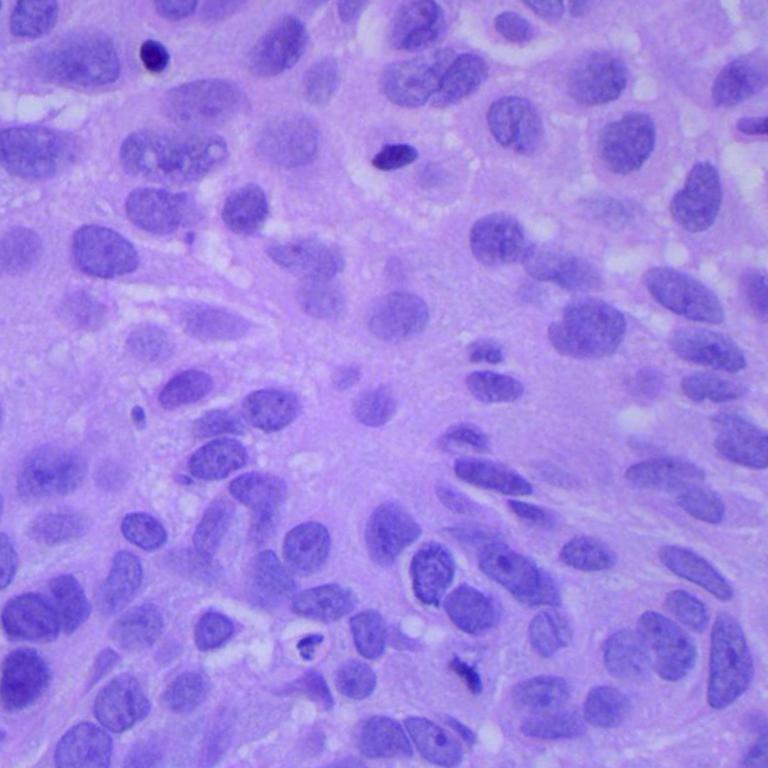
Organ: lung
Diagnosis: squamous carcinomas